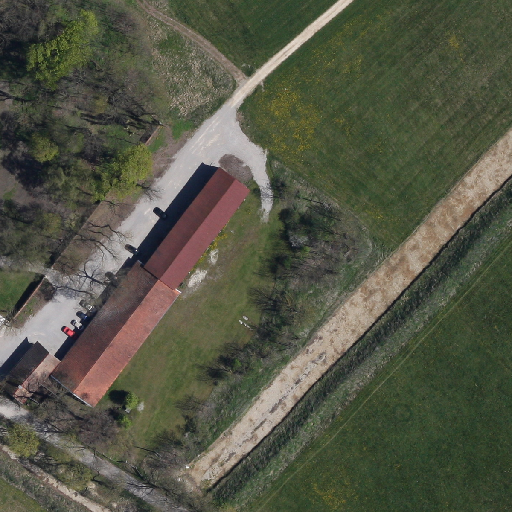
Referring expression: car